Field crop: maize
Growth stage: 2
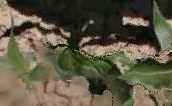
Species: maize